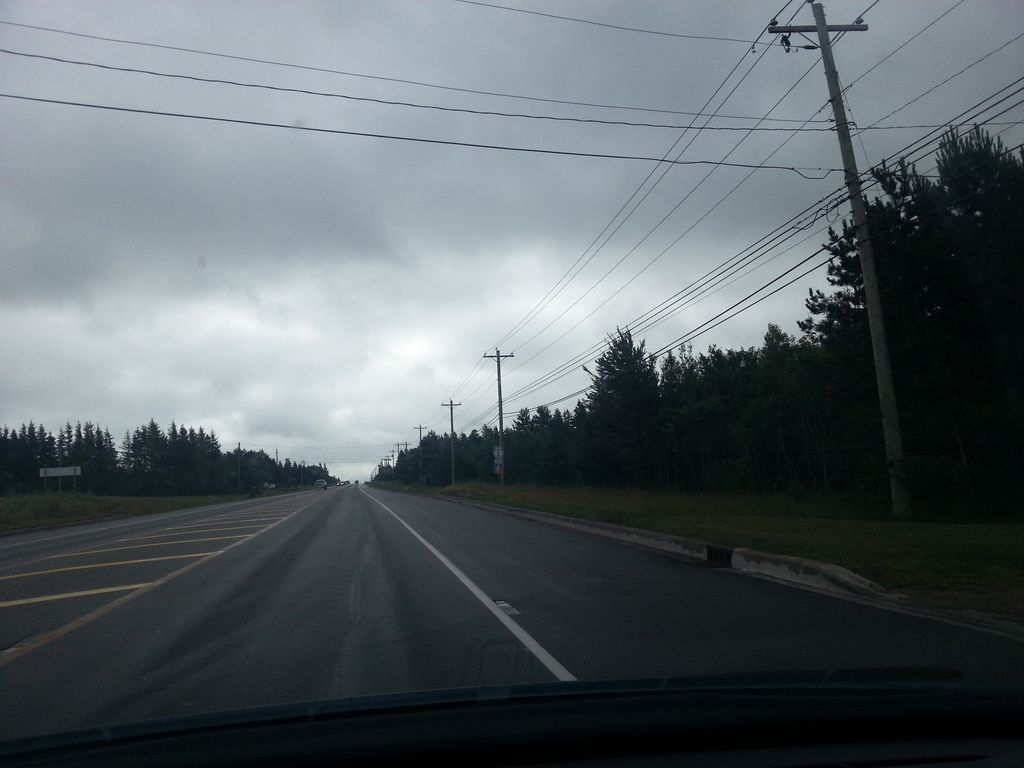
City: charlottetown